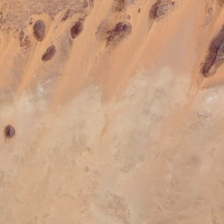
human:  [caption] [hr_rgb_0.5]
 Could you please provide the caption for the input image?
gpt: it is a piece of yellow desert with some dark yellow spots .

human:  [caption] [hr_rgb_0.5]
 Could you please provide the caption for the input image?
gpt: it is a piece of yellow desert with some dark yellow spots .

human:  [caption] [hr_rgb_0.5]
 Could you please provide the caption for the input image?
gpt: it is a piece of yellow desert with some dark yellow spots .

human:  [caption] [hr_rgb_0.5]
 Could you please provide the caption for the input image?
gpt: it is a piece of yellow desert with some dark yellow spots .

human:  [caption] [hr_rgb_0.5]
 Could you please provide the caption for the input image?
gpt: it is a piece of yellow desert with some dark yellow spots .